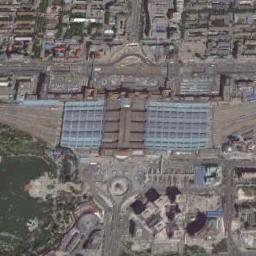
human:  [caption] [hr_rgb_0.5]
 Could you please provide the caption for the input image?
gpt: There is a railway station under construction in the suburbs .

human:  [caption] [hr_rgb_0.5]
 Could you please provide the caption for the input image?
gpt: The railway station is on the bare land next to some buildings .

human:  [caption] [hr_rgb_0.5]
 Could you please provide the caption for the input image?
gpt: Many buildings of different shapes and sizes are beside the railway station .

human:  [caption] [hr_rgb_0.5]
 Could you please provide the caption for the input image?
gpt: The railway station has some railways and a big building .

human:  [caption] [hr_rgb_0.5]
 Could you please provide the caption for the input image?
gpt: There are many buildings around the railway station .